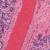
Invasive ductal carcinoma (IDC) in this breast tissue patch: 0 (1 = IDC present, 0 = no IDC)